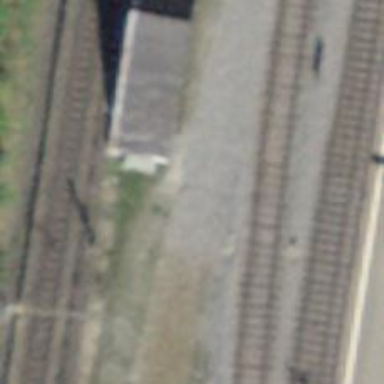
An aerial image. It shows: Railway switch.